A spectrogram of one vibration snapshot from a rotating-machine test bench is shown (time on one axis, frequency on the other). Based on the visible evidence, which rotor condition applies: normal, misalignment, unbalance, looseness?
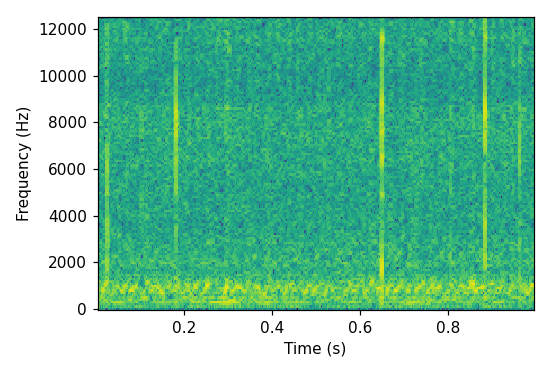
Answer: misalignment